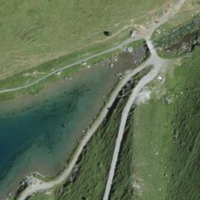
EUNIS habitat code: 23
Species observed at this site:
Parnassius phoebus